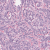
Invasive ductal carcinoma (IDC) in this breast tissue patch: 1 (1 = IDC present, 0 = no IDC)